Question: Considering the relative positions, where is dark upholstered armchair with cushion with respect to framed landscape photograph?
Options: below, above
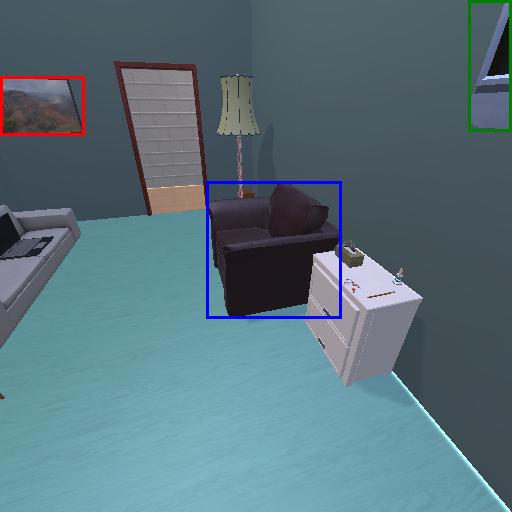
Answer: below